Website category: jobs
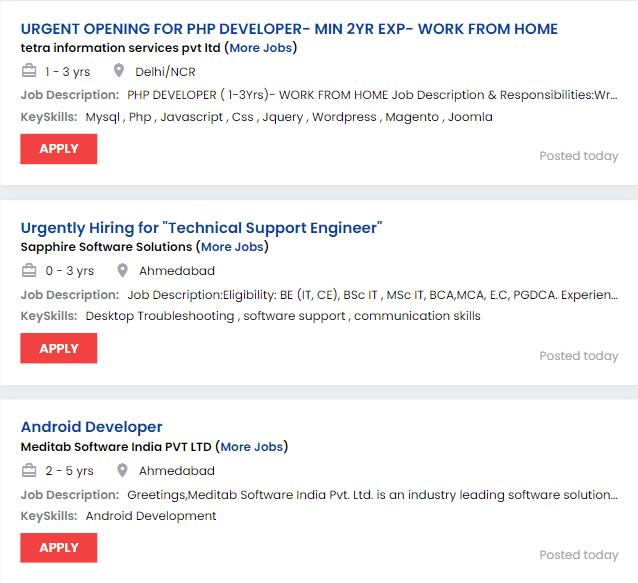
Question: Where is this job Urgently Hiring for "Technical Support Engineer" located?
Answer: Ahmedabad

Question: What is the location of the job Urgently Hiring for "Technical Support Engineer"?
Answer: Ahmedabad

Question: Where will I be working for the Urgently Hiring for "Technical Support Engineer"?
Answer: Ahmedabad

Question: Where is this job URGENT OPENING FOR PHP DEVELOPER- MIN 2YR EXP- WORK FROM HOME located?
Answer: Delhi/NCR

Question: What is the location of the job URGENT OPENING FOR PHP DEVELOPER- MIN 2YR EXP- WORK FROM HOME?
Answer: Delhi/NCR

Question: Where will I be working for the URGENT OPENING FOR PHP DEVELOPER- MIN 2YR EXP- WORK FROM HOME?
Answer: Delhi/NCR

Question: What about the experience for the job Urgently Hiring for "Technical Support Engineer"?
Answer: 0 - 3 yrs

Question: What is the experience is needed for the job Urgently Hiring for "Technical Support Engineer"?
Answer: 0 - 3 yrs

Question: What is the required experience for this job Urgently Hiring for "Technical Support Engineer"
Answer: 0 - 3 yrs

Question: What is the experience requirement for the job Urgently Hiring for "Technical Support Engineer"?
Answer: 0 - 3 yrs

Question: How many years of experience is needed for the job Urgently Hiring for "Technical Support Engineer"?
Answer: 0 - 3 yrs

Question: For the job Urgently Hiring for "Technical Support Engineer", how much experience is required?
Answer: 0 - 3 yrs

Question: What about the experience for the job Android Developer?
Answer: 2 - 5 yrs

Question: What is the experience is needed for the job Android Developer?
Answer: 2 - 5 yrs

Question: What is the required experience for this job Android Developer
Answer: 2 - 5 yrs

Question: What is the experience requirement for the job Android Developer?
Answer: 2 - 5 yrs

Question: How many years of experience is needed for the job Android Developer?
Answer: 2 - 5 yrs

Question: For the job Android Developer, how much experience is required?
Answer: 2 - 5 yrs

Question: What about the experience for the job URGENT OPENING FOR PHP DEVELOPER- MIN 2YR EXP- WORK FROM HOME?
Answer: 1 - 3 yrs

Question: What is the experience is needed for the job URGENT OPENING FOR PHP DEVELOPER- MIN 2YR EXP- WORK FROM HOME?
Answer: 1 - 3 yrs

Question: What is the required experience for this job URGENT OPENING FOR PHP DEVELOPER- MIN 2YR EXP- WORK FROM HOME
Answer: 1 - 3 yrs

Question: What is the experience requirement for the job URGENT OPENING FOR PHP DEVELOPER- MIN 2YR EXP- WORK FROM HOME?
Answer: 1 - 3 yrs

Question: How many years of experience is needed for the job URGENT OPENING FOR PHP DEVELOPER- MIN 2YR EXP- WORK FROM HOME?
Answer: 1 - 3 yrs

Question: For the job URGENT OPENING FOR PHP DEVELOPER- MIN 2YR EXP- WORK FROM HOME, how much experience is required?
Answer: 1 - 3 yrs

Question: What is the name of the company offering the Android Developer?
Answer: Meditab Software India PVT LTD

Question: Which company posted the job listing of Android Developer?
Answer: Meditab Software India PVT LTD

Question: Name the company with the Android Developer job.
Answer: Meditab Software India PVT LTD

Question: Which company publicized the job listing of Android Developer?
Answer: Meditab Software India PVT LTD

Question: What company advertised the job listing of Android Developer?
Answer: Meditab Software India PVT LTD

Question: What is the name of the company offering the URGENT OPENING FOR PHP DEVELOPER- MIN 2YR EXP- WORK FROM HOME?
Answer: tetra information services pvt ltd

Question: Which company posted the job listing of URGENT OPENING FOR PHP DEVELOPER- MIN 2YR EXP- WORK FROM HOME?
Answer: tetra information services pvt ltd

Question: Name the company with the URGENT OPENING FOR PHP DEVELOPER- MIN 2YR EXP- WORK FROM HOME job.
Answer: tetra information services pvt ltd

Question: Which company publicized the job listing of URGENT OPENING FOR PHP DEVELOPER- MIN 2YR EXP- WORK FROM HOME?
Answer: tetra information services pvt ltd

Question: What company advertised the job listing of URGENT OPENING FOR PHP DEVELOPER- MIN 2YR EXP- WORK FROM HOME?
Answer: tetra information services pvt ltd

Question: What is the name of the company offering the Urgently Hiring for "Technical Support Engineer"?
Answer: Sapphire Software Solutions

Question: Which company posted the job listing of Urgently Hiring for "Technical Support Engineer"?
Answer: Sapphire Software Solutions

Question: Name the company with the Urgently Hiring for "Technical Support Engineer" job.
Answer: Sapphire Software Solutions

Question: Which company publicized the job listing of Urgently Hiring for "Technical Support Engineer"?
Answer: Sapphire Software Solutions

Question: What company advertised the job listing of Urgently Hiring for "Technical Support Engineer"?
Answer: Sapphire Software Solutions

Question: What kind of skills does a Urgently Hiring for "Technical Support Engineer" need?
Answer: Desktop Troubleshooting , software support , communication skills

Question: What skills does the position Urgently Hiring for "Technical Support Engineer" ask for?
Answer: Desktop Troubleshooting , software support , communication skills

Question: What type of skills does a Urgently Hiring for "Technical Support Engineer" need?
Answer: Desktop Troubleshooting , software support , communication skills

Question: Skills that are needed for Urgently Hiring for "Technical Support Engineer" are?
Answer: Desktop Troubleshooting , software support , communication skills

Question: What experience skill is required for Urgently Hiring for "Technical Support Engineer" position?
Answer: Desktop Troubleshooting , software support , communication skills

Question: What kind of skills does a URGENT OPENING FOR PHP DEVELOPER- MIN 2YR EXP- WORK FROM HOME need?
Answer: Mysql , Php , Javascript , Css , Jquery , Wordpress , Magento , Joomla

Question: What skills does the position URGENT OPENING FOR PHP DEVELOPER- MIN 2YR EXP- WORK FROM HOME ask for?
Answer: Mysql , Php , Javascript , Css , Jquery , Wordpress , Magento , Joomla

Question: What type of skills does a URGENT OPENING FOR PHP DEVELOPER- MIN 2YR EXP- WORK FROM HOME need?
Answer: Mysql , Php , Javascript , Css , Jquery , Wordpress , Magento , Joomla

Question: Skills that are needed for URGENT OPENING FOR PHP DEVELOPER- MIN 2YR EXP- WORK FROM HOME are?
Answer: Mysql , Php , Javascript , Css , Jquery , Wordpress , Magento , Joomla

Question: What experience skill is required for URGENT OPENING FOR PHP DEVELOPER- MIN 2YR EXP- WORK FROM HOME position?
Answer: Mysql , Php , Javascript , Css , Jquery , Wordpress , Magento , Joomla

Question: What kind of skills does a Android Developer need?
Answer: Android Development

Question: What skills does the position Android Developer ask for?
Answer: Android Development

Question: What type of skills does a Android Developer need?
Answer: Android Development

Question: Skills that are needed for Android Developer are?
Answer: Android Development

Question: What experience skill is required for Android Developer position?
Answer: Android Development